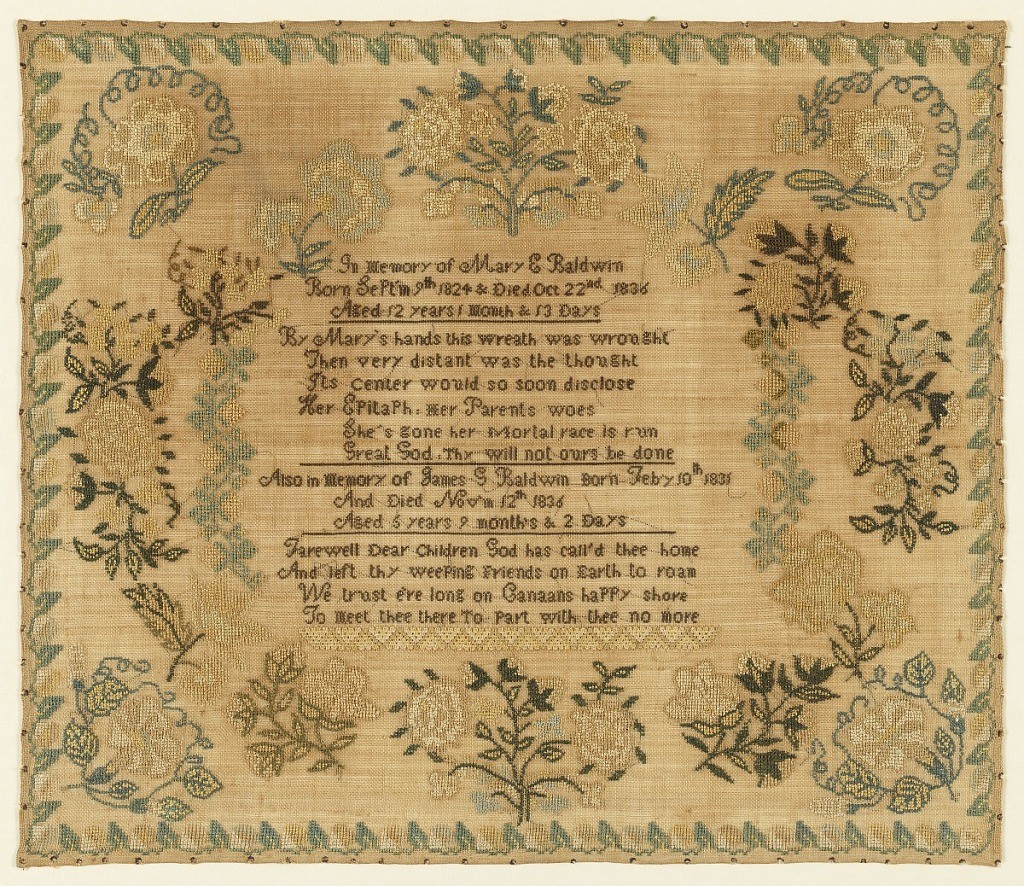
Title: Sampler
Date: ca. 1836
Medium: silk embroidery on linen foundation Technique: embroidered on plain weave
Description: A memorial inscription enclosed in a floral wreath, embroidered primarily in yellows with green and brown. A morning glory appears in each corner, and a very narrow floral vine border frames the whole.  The inscription reads:

In memory of Mary F Baldwin
Born Sept. 9th 1824 & Died on Oct. 22nd 1836
Aged 12 years, 1 month & 13 days
By Mary's hands this wreath was wrought
Then very distant was the thought
Its center would so soon disclose
Her epitaph: her parents woes
She's gone her mortal pace is run
Great God: Thy will not ours be done

Also in memory of James G Baldwin born Feb 10th, 1831
And died Nov'm 12th 1836 Aged 5 years 9 months & 2 days
Farewell Dear Children God has call'd thee home
And left thy weeping friends on Earth to Roam
We trust e're long on Canaans happy shore
To meet thee there to part with thee no more